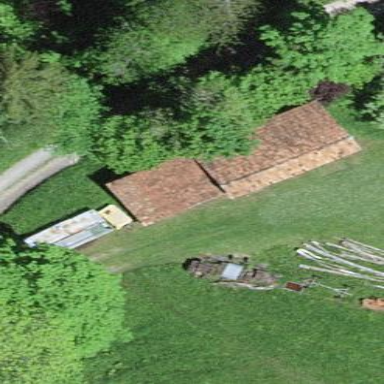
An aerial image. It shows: Shed building.